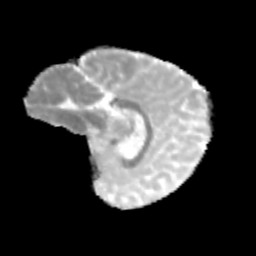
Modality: MD
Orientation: sagittal
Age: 11
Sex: female
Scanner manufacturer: siemens
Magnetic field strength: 3 T
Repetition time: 3.8 s
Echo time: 0.07 s